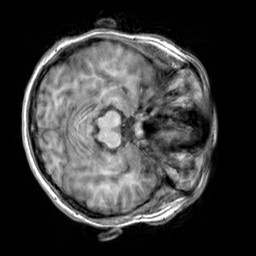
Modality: T1w
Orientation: axial
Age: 22
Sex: female
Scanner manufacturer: siemens
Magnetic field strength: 3 T
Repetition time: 2.3 s
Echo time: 0.00303 s